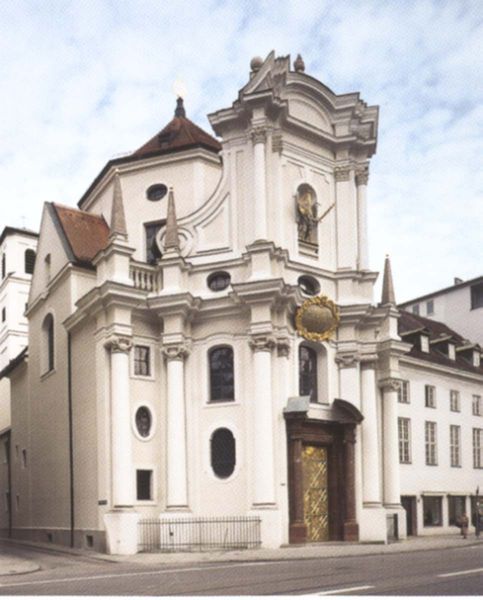
Titel: Dreifaltigkeitskirche in München
Künstler: Giovanni Antonio Viscardi
Standort: München, Dreifaltigkeitskirche (EU - D - B)
Schlagwörter: himmel, weiß, wolken, menschen, fenster, glas, straße, säulen, tür, dach, gebäude, haus, zaun, wand, architektur, barock, spitze, gitter, kirche, gold, spitzen, oval, turm, skulptur, ecke, bogen, fassade, dächer, laden, rundbogen, tafel, inschrift, tor, foto, fotografie, photographie, eingang, erker, bürgersteig, türmchen, türme, gauben, bordstein, kapitelle, kapitell, photo, portal, wappen, gesims, voluten, kapelle, etagen, bauwerk, fahrbahn, goldene tür